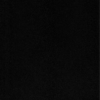
Label: not_dusty